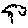
Label: tree